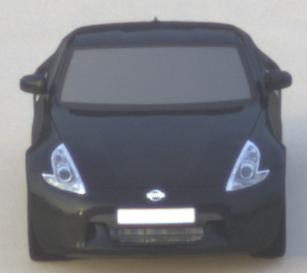
Make: Nissan
Model: 370Z Coupé
Detailed model: 370Z (Z34) Coupé
Model produced from: 2009/12
Model produced until: 2013/03
Doors: 3
Color: black
Road condition: dry road
Daytime: sunrise or sunset
Contrast: low contrast